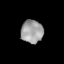
Tissue: lung
Cell type: Fibroblasts
Senescence score: 0.2332
Nuclear area (px): 496
Mean DAPI intensity: 159.405